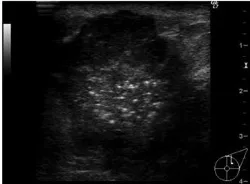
Diagnostic imaging. (B) Computed tomography of the chest indicated a mass lesion in the apocrine carcinoma region of the left mammary duct exhibiting heterogeneous and moderately enhanced microcalcifications.
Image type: radiology (ultrasound)